Question: I am sure i am doing something bad here, but i cannot figure out what.
'''
<script type="text/javascript">
$(function () {
$("li").bind("click", function () {
var sel = $(this).attr('id').toString();
$.ajax({
type: "POST",
contentType: "application/json",
data: sel,
url: "Default.aspx/SaveValue",
dataType: "text",
success: function (data) {
alert(data.d);
},
error: function (XMLHttpRequest, textStatus, errorThrown) {
debugger;
}
});
});
});
</script>
'''
Any advises please?
And here is the debug info gathered
By changing to 'data: "{var1:'test'}",' and 'dataType: "json",' everything works as expected
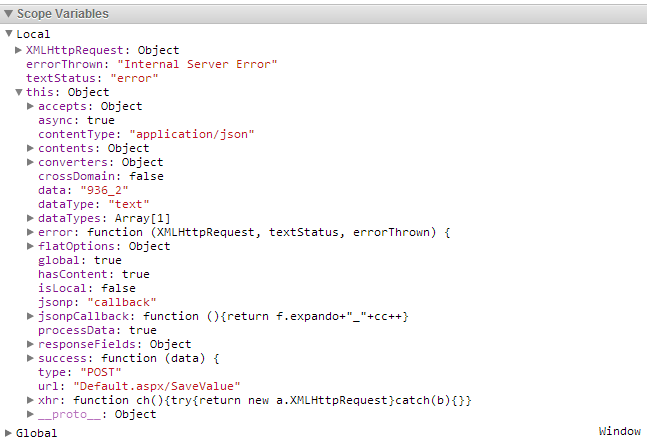
Answer: By changing to 'data: "{var1:'test'}",' and 'dataType: "json",' everything worked as expected.
Special thanks to Sparky and to all commenters of course